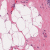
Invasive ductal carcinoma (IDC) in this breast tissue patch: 0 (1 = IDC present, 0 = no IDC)